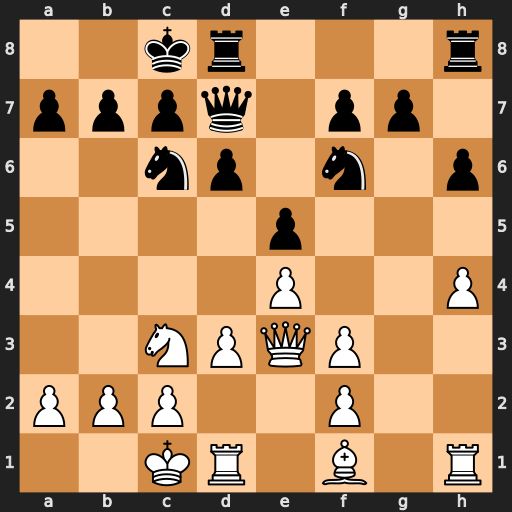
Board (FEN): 2kr3r/pppq1pp1/2np1n1p/4p3/4P2P/2NPQP2/PPP2P2/2KR1B1R
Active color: w
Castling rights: -
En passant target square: -
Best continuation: Bh3 Qxh3 Rxh3